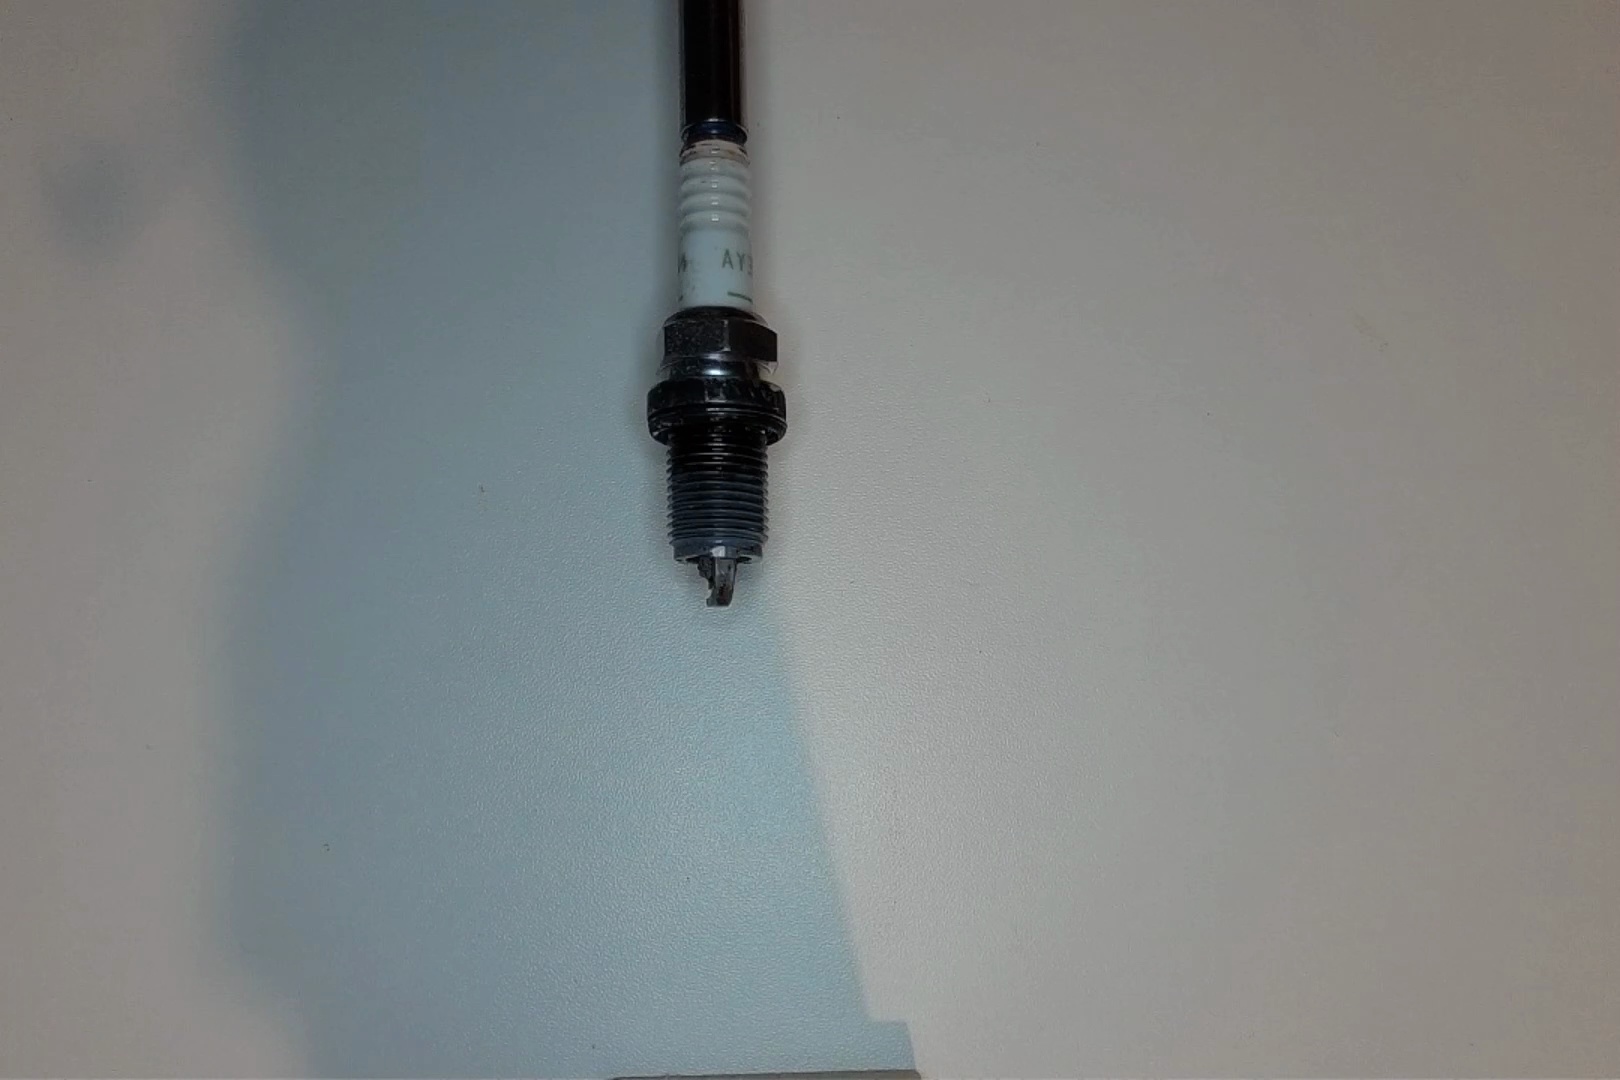
Label: anomaly